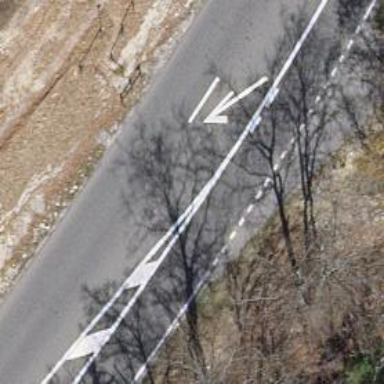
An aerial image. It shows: Unmarked road crossing.